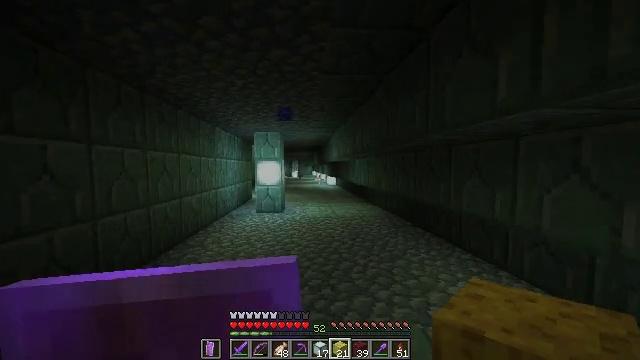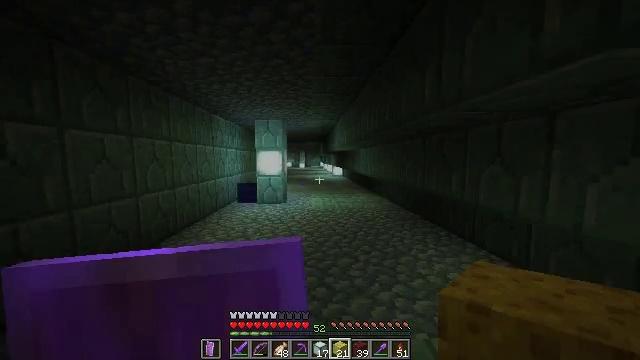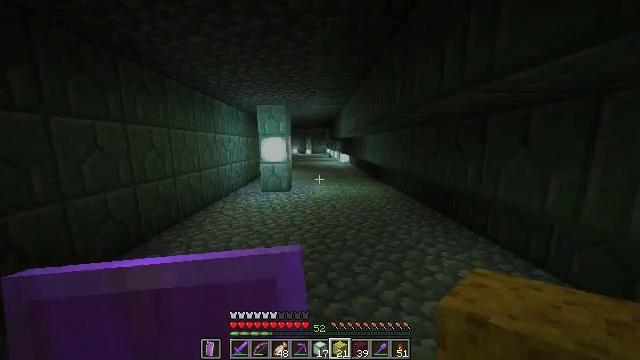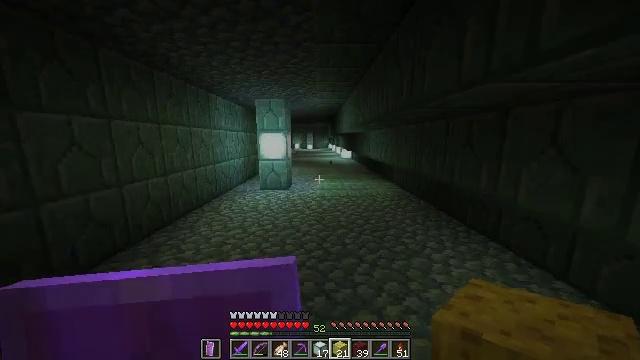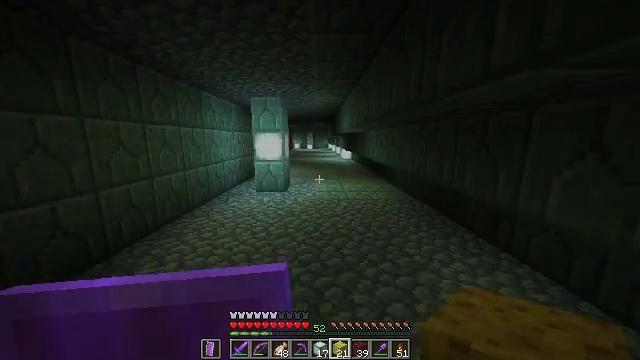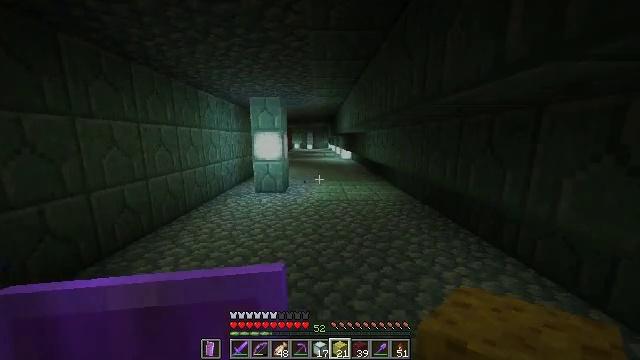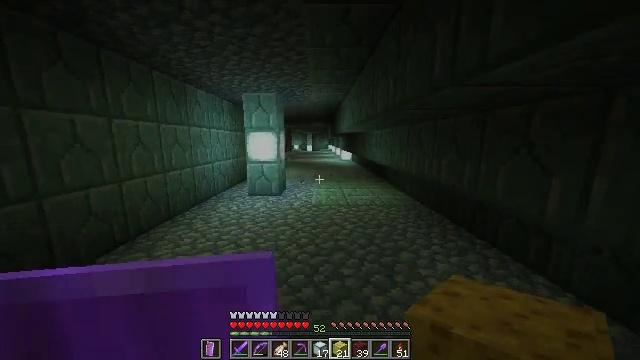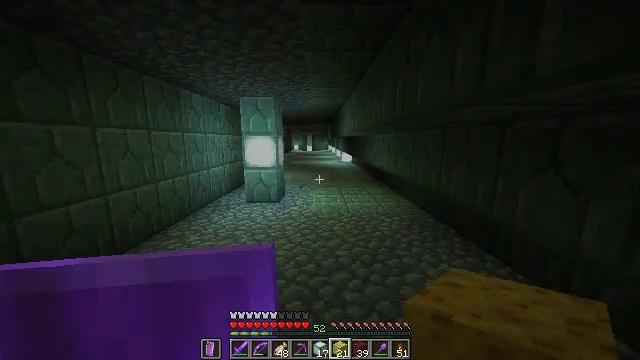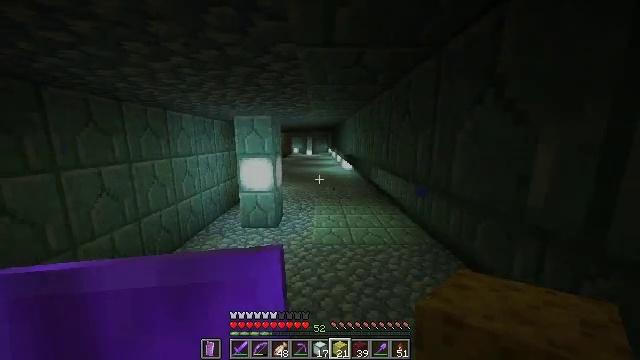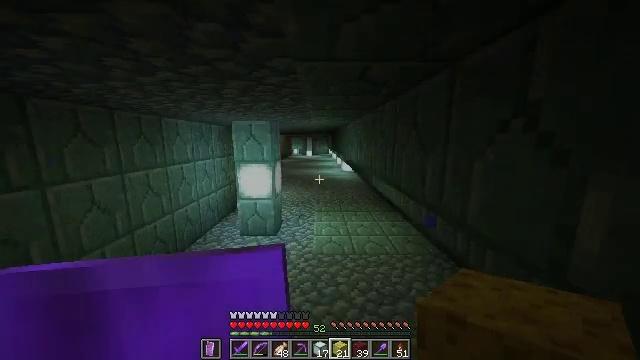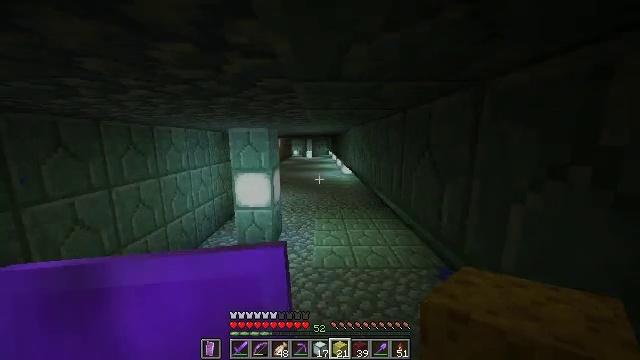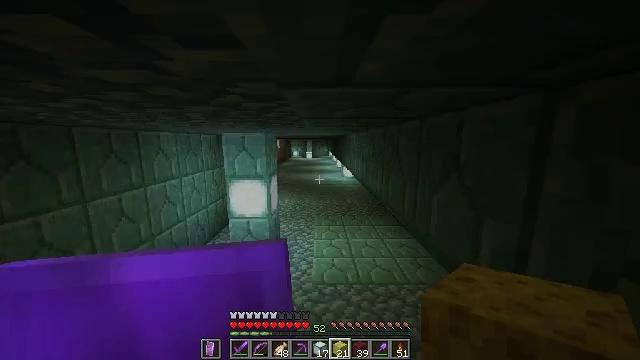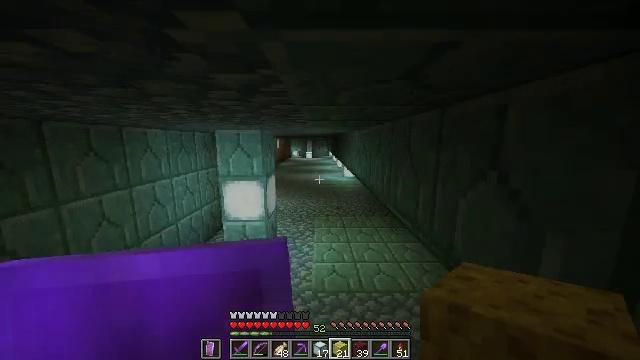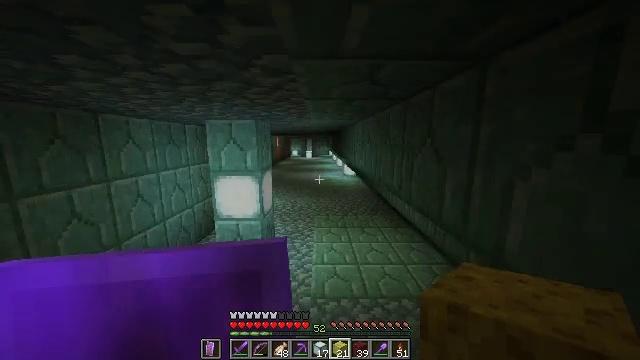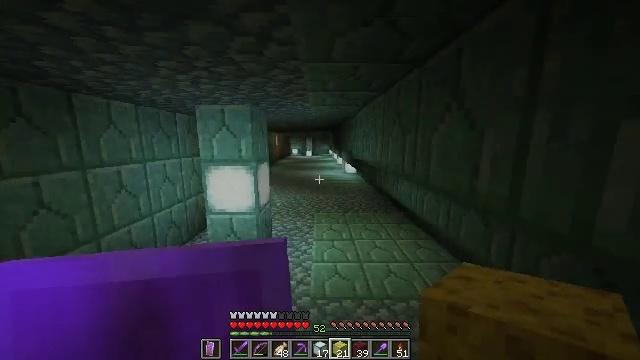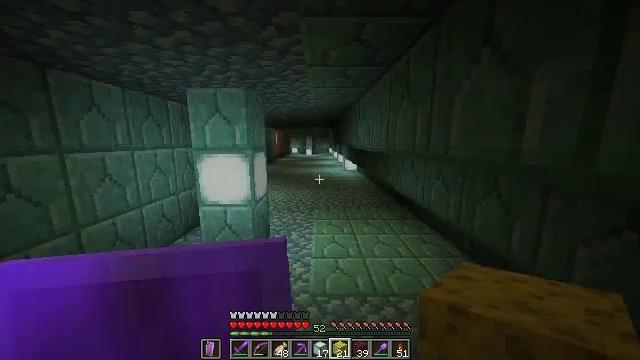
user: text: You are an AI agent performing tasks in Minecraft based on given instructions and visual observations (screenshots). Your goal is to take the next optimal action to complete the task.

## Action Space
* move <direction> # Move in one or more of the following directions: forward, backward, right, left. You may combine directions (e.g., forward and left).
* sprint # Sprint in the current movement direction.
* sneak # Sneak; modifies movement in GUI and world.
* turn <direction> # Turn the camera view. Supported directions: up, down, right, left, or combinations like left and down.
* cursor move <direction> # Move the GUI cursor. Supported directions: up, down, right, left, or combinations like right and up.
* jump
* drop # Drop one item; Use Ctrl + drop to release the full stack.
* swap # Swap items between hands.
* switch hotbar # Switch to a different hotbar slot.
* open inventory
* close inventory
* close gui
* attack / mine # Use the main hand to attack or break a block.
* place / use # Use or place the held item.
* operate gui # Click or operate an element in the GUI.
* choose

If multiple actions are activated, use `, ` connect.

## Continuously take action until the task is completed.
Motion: motion action
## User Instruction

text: Craft a sea lantern.
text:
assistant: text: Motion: move forward, sprint, turn left and down
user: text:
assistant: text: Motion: move forward, sprint, turn left and down
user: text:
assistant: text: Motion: move forward, sprint, turn down
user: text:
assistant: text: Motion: move forward, sprint
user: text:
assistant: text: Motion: move forward, sprint
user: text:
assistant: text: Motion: move forward, sprint
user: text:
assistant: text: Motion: move forward, sprint, jump
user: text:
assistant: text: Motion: move forward, sprint, jump
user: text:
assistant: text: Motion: move forward, sprint, jump
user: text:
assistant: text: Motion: move forward, sprint
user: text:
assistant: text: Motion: move forward, sprint
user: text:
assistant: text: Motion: move forward, sprint
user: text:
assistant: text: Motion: move forward, sprint
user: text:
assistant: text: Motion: move forward, sprint
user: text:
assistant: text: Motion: move forward, sprint
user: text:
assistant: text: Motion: move forward, sprint
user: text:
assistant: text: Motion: move forward, sprint
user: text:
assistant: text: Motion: move forward, sprint
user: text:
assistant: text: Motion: move forward, sprint
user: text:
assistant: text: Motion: move forward, sprint
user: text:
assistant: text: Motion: move forward, sprint
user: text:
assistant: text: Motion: move forward, sprint
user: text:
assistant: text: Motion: move forward, sprint, turn left
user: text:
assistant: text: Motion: move forward, sprint
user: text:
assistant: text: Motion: move forward, sprint, jump
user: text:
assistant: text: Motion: move forward, sprint, jump
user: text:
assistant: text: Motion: move forward, sprint, jump
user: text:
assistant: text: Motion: move forward, sprint, jump
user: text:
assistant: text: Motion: move forward, sprint
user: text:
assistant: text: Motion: move forward, sprint